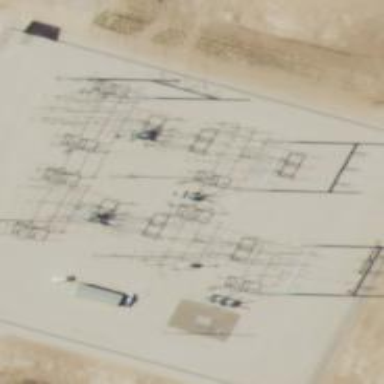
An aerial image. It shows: Switch used for power control.